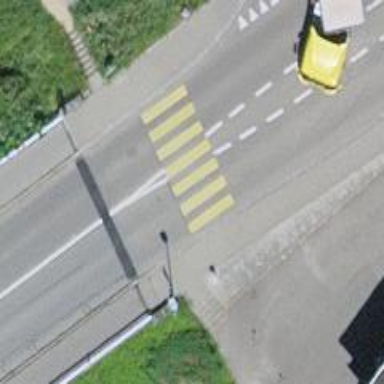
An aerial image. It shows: Marked crossing on the road with clear markings.